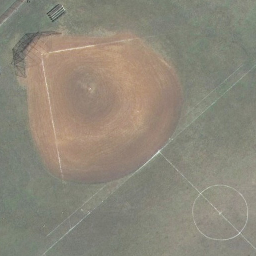
Label: baseball diamond